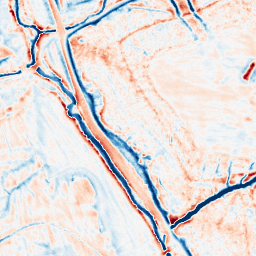
Category: edge_preserving
Decomposition family: guided
Decomposition parameters: radius: 4
eps: 0.001
Upsampling method: bilinear
Upsampling parameters: scale: 4
Upsampling scale: 4